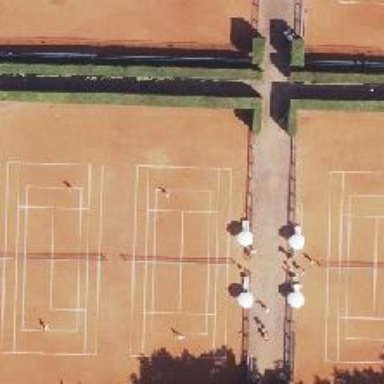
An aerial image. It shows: Tennis court on pitch.